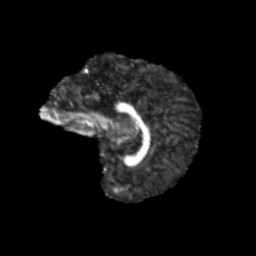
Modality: FA
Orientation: sagittal
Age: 13
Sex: female
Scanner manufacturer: siemens
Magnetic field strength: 3 T
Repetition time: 3.8 s
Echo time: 0.07 s